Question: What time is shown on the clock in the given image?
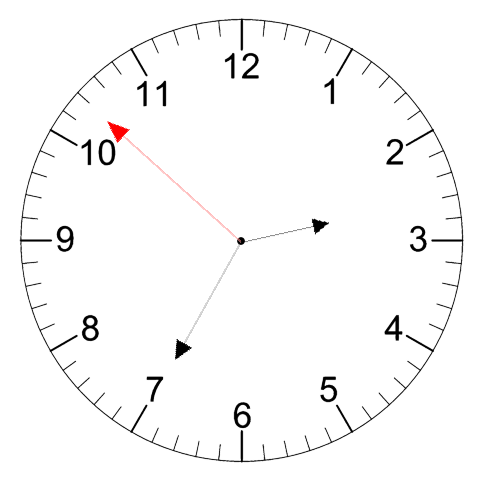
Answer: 02:34:52